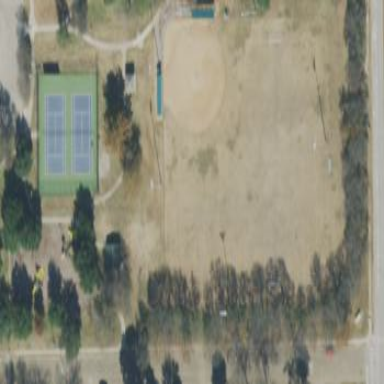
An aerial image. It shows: Baseball pitch for leisure and sports activities.